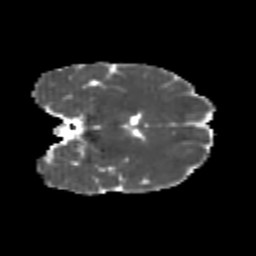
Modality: MD
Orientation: coronal
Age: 21
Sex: female
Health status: healthy
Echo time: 0.074 s